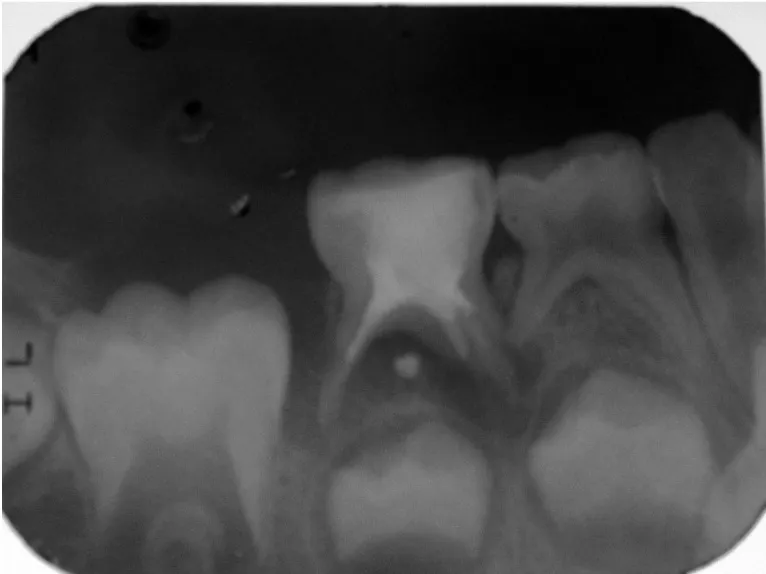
Radiographic examination. . 8 months post-operative: cessation of root resorption.
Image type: radiology (x_ray)